Question: I'm trying to use a vim script to clean up some subtitle files.
When I paste these commands into vim, they work fine. However the lines with ^M in them aren't working when being used by vim -s script.txt filename.srt.
This is the contents of script.txt (image, because ^M's break things):

Is what I'm trying to do possible? or should I attack it in a different way?
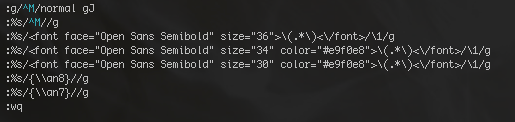
Answer: The solution was to replace the ^M with
. This works with vim -s.